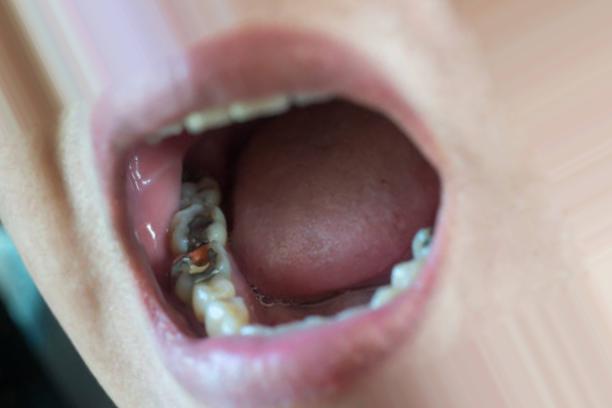
Condition: Caries